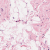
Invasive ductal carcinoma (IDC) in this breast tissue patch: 0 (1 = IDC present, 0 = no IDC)